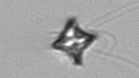
Label: Pyramimonas_longicauda